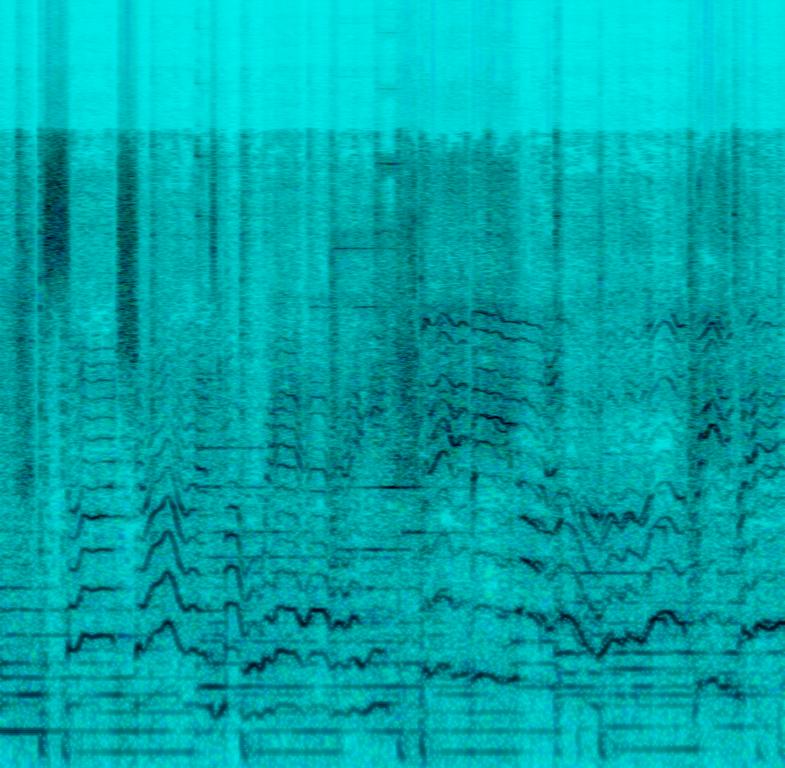
A male and female child singers sing this vocal duet in harmony. The song is medium tempo with keyboard accompaniment , groovy bass line and an enthusiastic drumming rhythm. The song is passionate and loving. The song is a retro tv show tune and in poor audio quality.